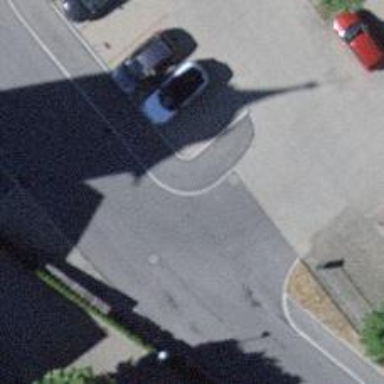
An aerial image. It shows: Kerb serving as barrier.